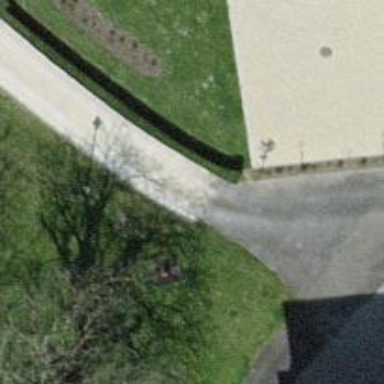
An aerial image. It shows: Hedge acting as barrier.